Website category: university
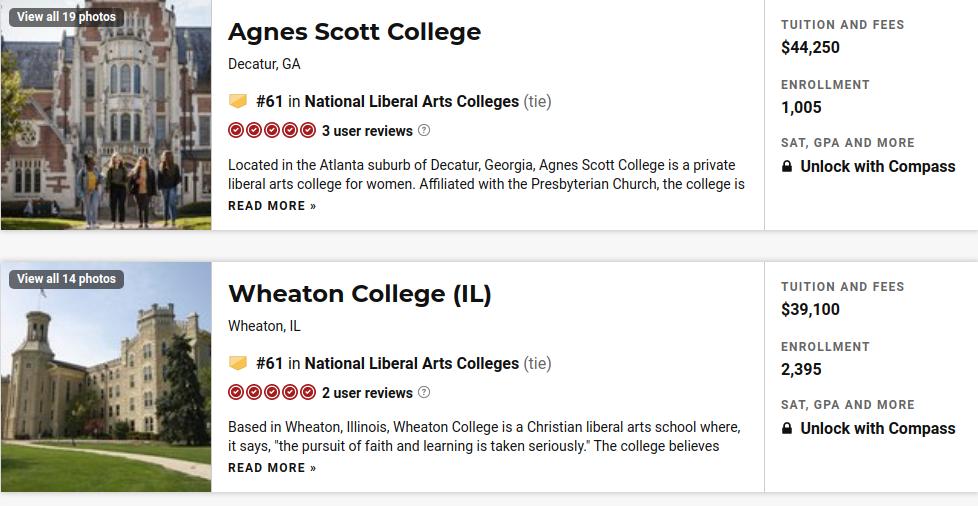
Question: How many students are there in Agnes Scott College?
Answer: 1,005

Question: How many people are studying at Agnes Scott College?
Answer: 1,005

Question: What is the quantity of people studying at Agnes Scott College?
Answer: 1,005

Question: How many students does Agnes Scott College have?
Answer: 1,005

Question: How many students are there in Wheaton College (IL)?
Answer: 2,395

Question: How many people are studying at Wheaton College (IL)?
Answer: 2,395

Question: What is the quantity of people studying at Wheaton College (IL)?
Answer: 2,395

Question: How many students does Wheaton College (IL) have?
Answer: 2,395

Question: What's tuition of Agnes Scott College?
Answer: $44,250

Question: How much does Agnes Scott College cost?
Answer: $44,250

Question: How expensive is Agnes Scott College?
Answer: $44,250

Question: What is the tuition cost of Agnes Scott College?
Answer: $44,250

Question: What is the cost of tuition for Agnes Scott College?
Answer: $44,250

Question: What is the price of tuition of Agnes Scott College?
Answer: $44,250

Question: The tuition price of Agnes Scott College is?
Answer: $44,250

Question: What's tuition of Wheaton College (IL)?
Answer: $39,100

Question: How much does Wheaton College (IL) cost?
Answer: $39,100

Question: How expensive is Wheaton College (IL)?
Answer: $39,100

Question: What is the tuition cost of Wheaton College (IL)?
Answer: $39,100

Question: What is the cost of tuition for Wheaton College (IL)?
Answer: $39,100

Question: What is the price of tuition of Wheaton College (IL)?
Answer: $39,100

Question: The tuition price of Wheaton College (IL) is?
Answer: $39,100

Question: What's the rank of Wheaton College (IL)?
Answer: #61

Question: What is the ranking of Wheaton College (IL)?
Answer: #61

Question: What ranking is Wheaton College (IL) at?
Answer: #61

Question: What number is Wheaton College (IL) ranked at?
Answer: #61

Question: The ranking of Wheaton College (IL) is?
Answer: #61

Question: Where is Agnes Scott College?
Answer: Decatur, GA

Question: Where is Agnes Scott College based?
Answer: Decatur, GA

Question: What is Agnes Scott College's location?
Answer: Decatur, GA

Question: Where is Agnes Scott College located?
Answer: Decatur, GA

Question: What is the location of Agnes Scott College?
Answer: Decatur, GA

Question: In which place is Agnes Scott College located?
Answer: Decatur, GA

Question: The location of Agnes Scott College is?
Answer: Decatur, GA

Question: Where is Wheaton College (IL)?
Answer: Wheaton, IL

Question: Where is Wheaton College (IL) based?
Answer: Wheaton, IL

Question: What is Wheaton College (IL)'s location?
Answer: Wheaton, IL

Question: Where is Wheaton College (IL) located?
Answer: Wheaton, IL

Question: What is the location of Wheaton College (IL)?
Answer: Wheaton, IL

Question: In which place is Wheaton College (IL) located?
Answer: Wheaton, IL

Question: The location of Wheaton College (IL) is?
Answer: Wheaton, IL

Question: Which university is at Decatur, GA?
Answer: Agnes Scott College

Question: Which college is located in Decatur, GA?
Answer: Agnes Scott College

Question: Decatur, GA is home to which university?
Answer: Agnes Scott College

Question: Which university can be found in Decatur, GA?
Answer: Agnes Scott College

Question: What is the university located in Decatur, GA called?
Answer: Agnes Scott College

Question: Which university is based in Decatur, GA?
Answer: Agnes Scott College

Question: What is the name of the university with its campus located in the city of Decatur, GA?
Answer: Agnes Scott College

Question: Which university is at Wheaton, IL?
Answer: Wheaton College (IL)

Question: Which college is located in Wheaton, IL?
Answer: Wheaton College (IL)

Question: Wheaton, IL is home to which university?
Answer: Wheaton College (IL)

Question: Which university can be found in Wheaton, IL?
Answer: Wheaton College (IL)

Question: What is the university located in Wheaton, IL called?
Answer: Wheaton College (IL)

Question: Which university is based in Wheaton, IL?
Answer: Wheaton College (IL)

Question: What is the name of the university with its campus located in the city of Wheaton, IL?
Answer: Wheaton College (IL)